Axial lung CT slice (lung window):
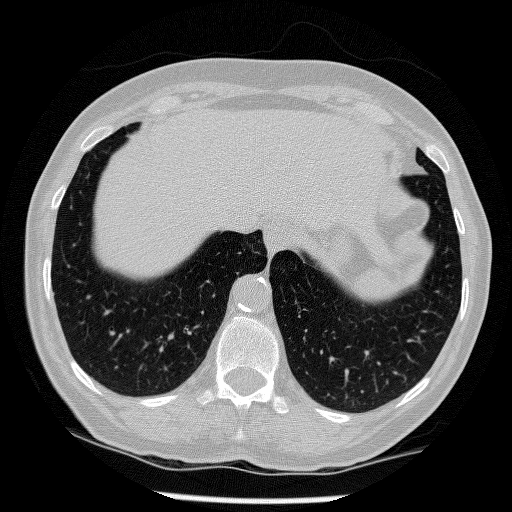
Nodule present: no